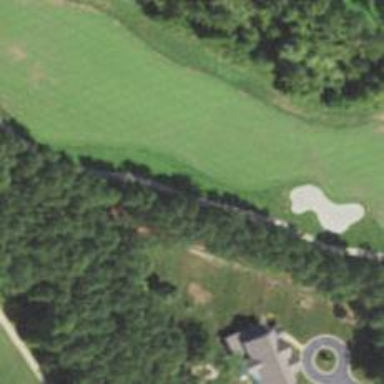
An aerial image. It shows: Path used for both walking and golf.